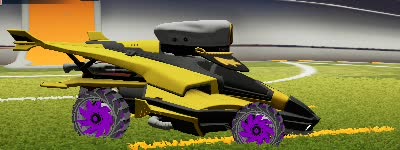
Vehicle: aftershock